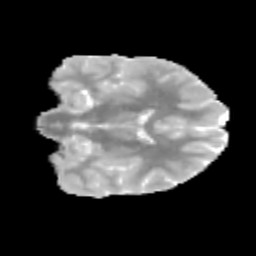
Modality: MD
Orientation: coronal
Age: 11
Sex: female
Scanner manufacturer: siemens
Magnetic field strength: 3 T
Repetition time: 3.8 s
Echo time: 0.07 s